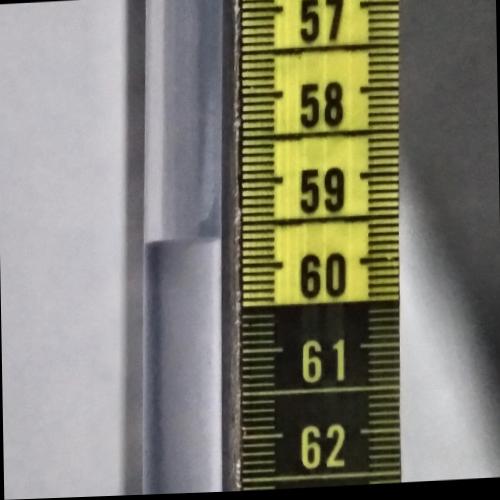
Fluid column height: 59.7 cm